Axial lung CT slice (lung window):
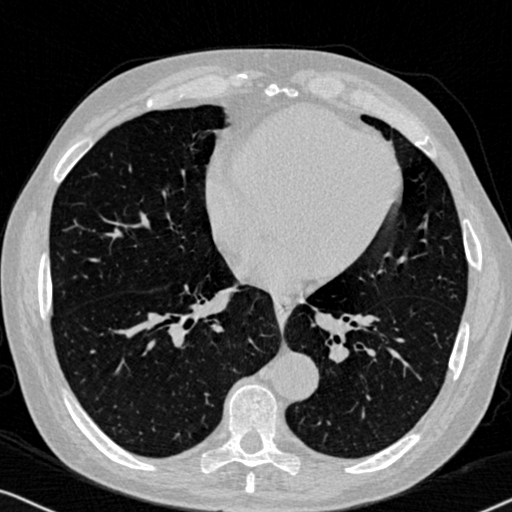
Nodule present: no